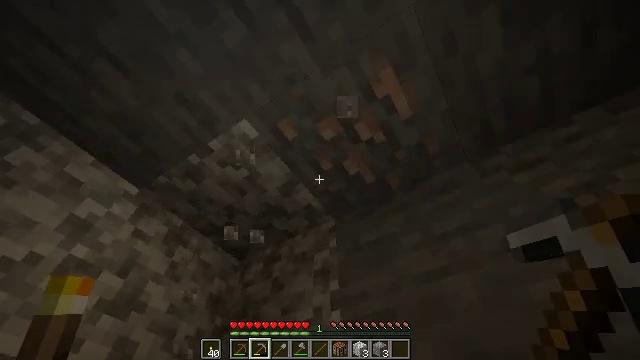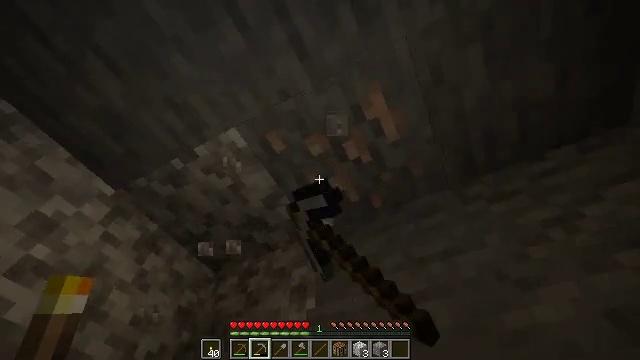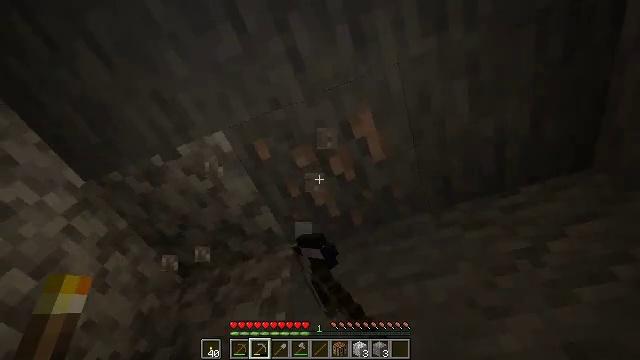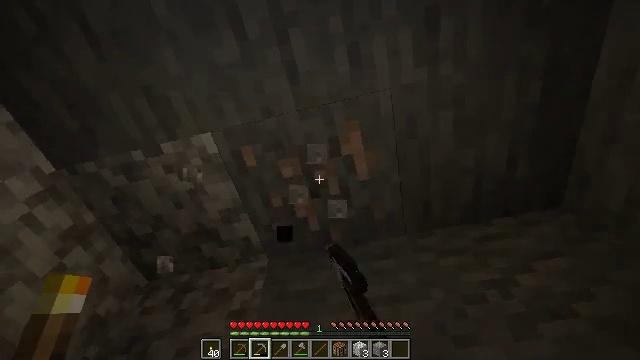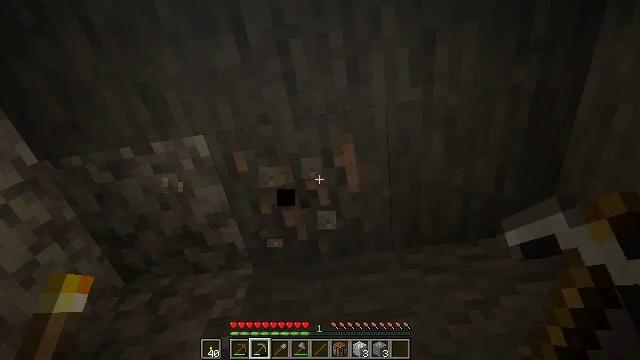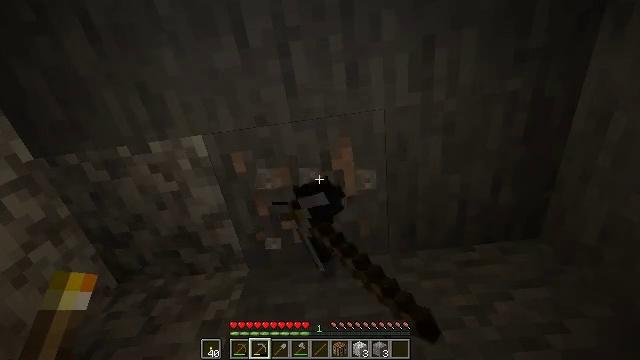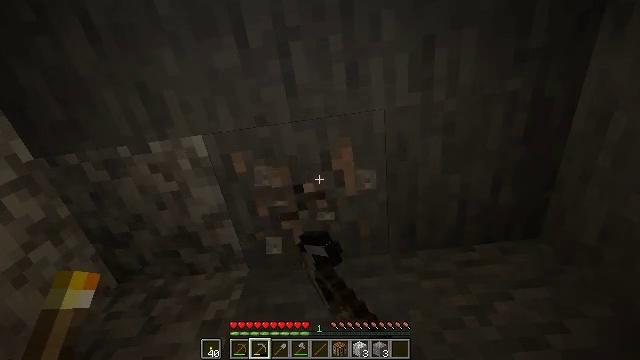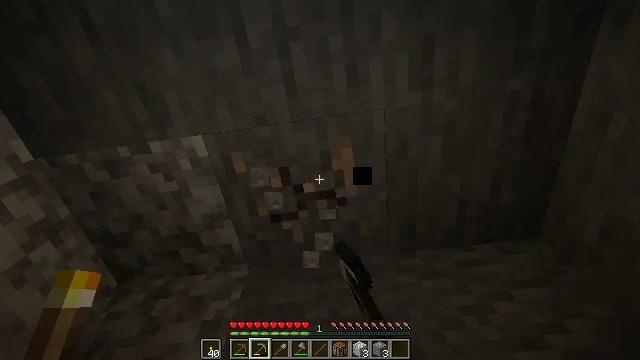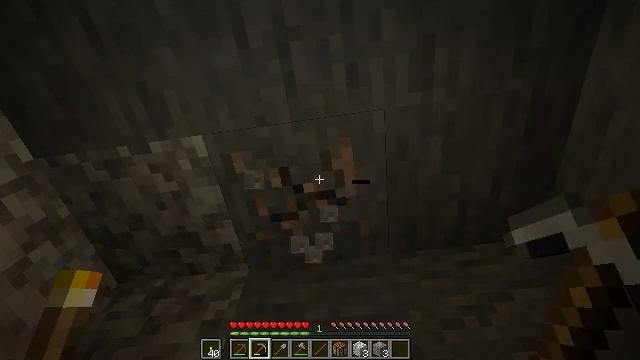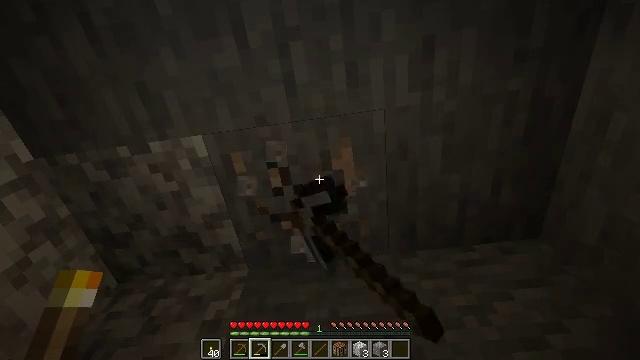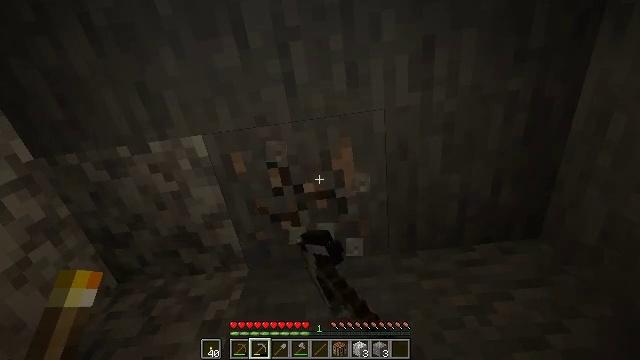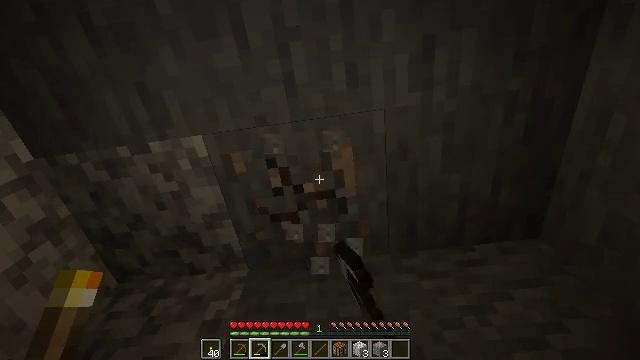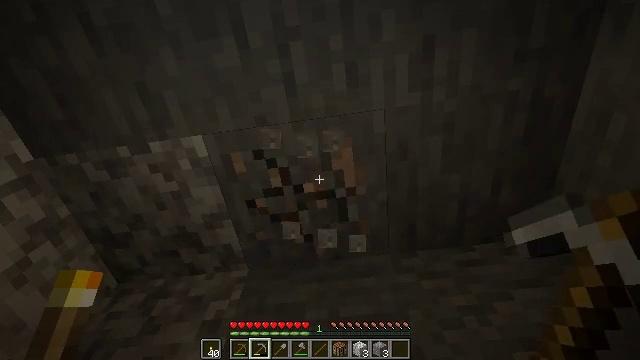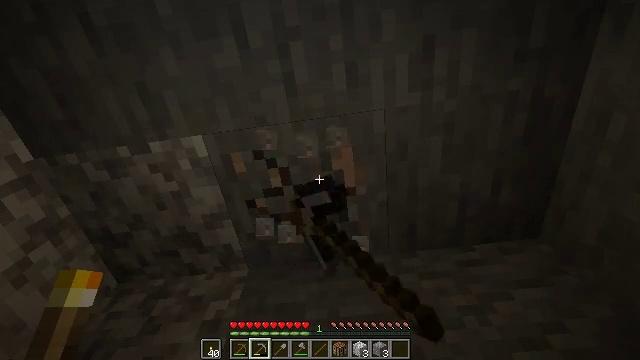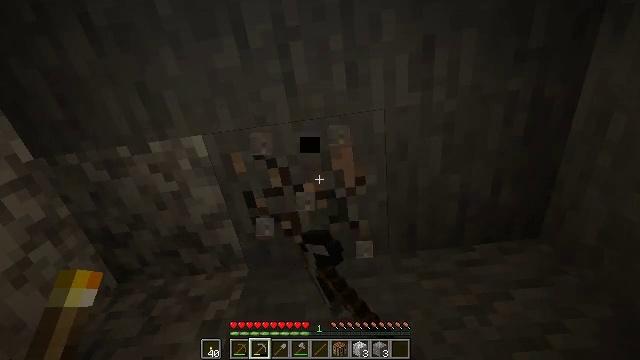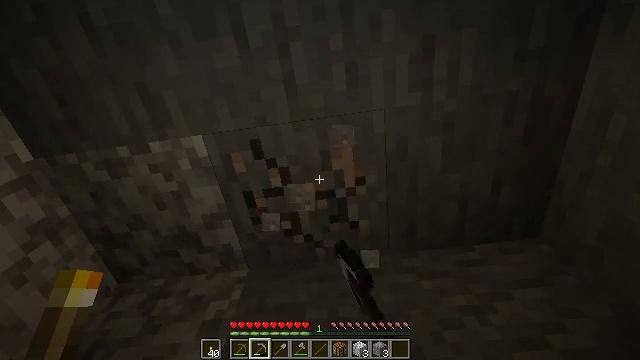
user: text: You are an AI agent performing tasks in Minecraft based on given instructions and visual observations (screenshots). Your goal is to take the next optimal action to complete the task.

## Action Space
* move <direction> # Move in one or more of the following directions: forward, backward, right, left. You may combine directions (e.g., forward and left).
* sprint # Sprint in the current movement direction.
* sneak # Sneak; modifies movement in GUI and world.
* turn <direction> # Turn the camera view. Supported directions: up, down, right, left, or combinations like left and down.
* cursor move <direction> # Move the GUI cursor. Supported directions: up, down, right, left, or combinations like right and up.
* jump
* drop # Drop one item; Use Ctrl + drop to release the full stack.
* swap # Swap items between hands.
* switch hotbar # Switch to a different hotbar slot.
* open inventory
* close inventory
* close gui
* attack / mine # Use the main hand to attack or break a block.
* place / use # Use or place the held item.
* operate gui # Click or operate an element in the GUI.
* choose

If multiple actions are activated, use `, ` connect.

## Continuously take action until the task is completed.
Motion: motion action
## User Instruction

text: Gather stone by using a pickaxe.
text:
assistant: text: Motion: turn right and up, attack / mine
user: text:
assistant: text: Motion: turn right and up, attack / mine
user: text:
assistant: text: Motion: turn right and up, attack / mine
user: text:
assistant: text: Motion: turn right and up, attack / mine
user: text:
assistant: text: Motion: turn right, attack / mine
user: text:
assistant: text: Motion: attack / mine
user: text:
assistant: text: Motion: attack / mine
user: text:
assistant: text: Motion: attack / mine
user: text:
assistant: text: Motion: attack / mine
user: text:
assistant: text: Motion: attack / mine
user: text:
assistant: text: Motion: attack / mine
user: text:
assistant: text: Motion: attack / mine
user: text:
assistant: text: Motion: attack / mine
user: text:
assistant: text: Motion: attack / mine
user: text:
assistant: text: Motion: attack / mine
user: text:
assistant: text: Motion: attack / mine
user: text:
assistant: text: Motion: attack / mine
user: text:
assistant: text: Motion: attack / mine
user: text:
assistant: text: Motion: attack / mine
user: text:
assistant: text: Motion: attack / mine
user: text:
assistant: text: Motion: attack / mine
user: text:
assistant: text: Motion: attack / mine
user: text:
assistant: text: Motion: attack / mine
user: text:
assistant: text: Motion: attack / mine
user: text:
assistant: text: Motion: attack / mine
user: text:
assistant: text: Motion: attack / mine
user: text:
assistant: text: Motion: attack / mine
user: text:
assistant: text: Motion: attack / mine
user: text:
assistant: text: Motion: attack / mine
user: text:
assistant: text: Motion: attack / mine